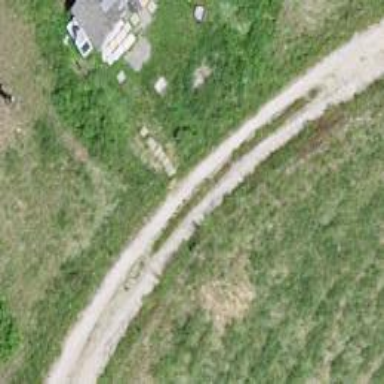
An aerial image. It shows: Dirt track road with grade2 tracktype.